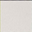
Piece: xx